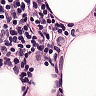
Metastatic tissue present: yes